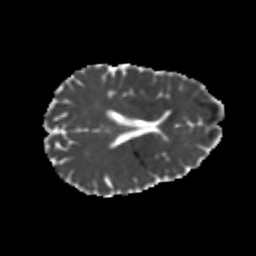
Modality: MD
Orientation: axial
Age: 26
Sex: male
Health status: healthy
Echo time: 0.074 s